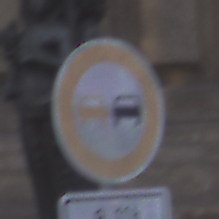
Verkehrszeichen: Ueberholverbot
Zusatzzeichen unten: ZeitangabenOhneBeschraenkungAufWochentage2
Umgebung: Outdoor, Urban
Tageszeit: SunriseSunset
Wetter: PartlyCloudy
Licht: Natural
Jahreszeit: NotSpecified
Kontrast: LowContrast